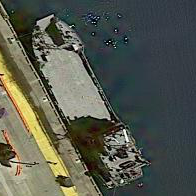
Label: civil